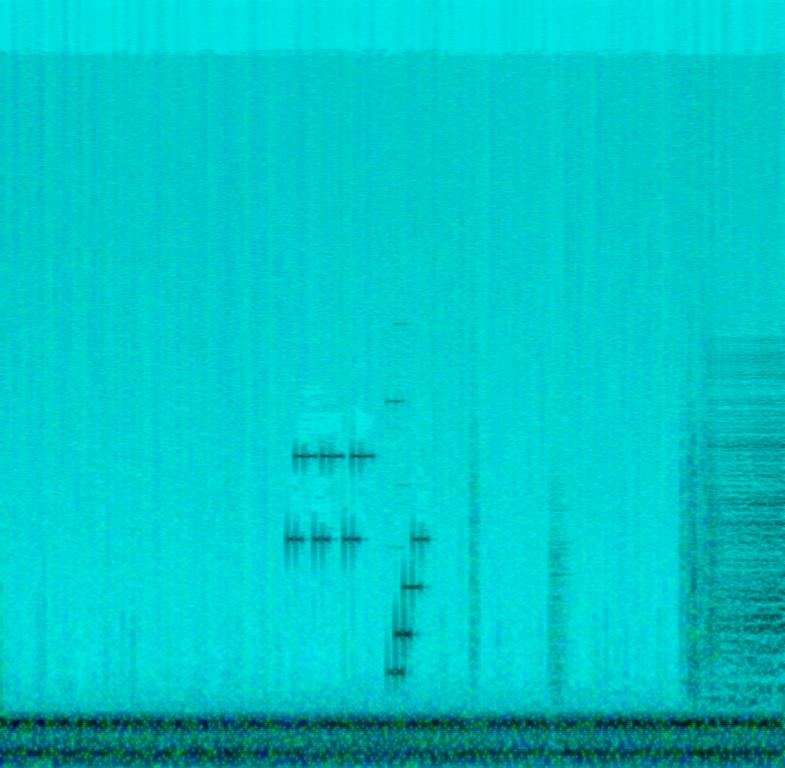
There is an ambient synth playing at a low-to-medium range. A door creaking sound can be heard. There is an eerie and ominous atmosphere to this track. It could be sampled to be used in the soundtrack of a mystery/horror video game as a sound effect.